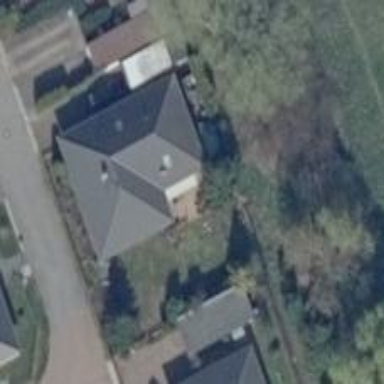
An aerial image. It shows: Detached building.